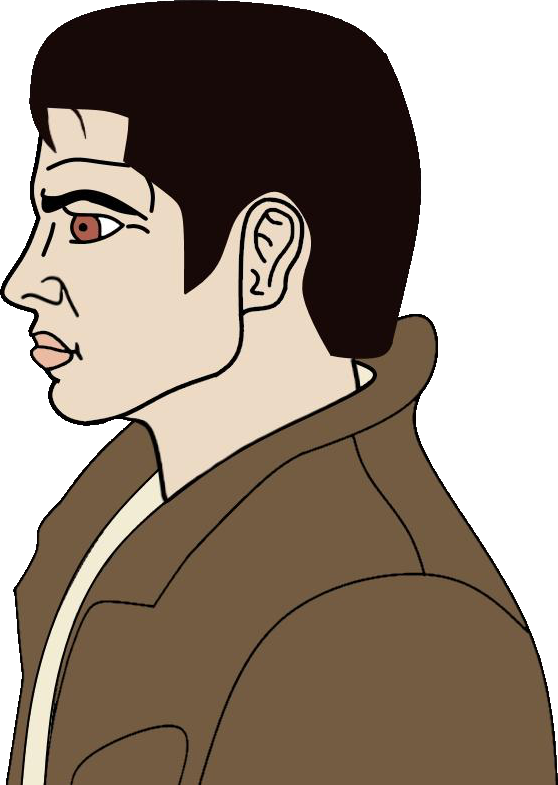
Label: 4_Yes_Chad